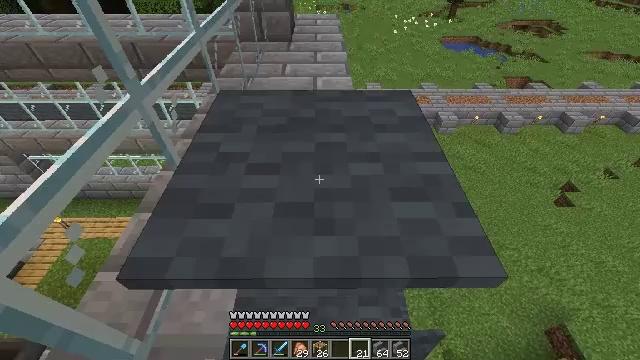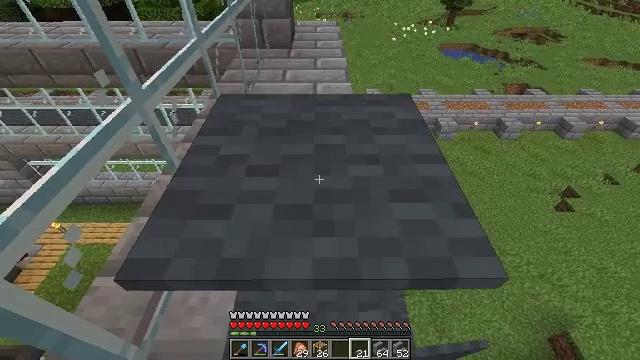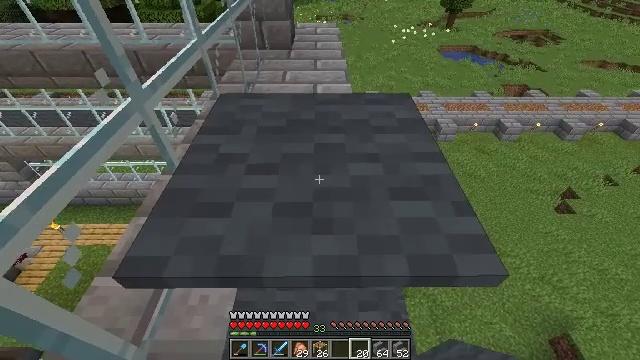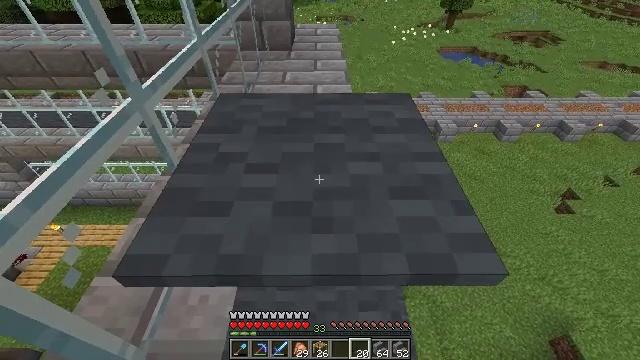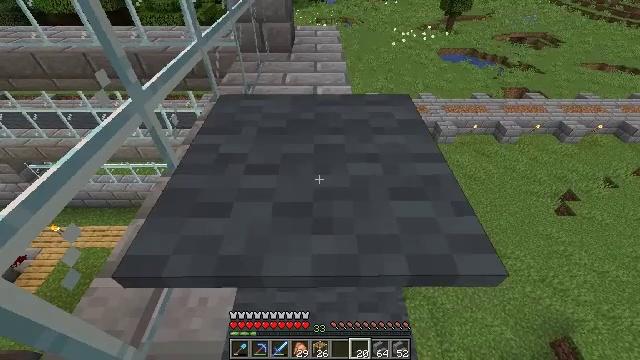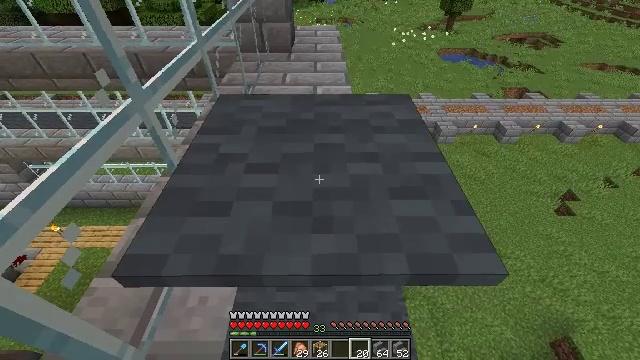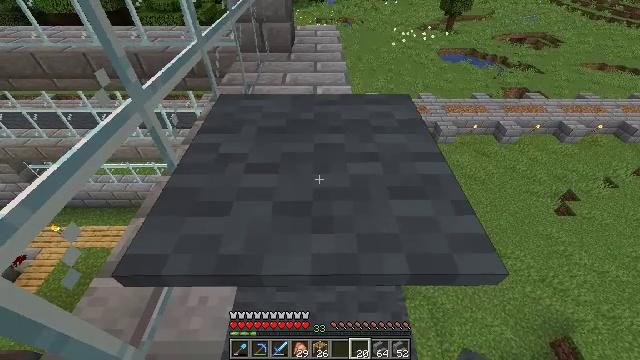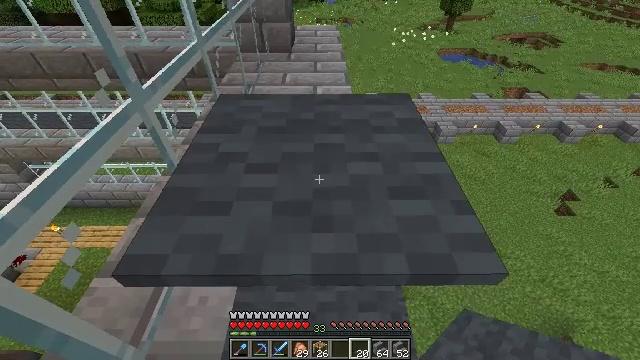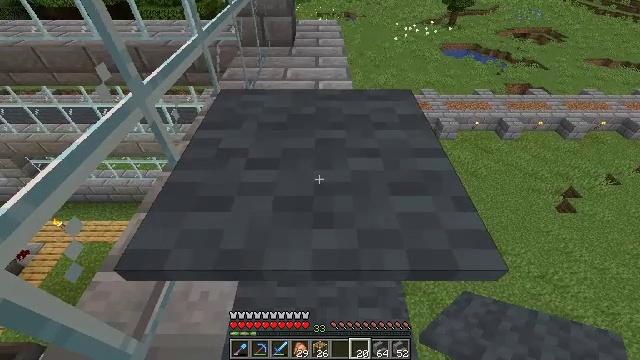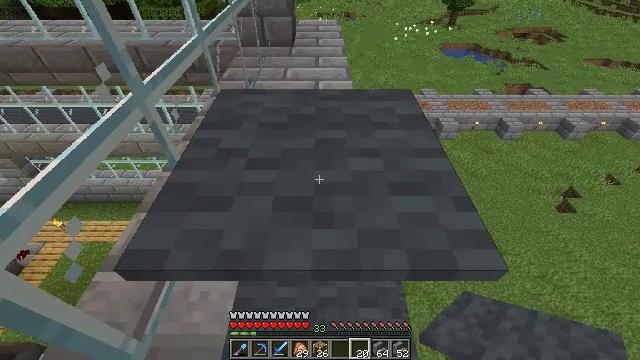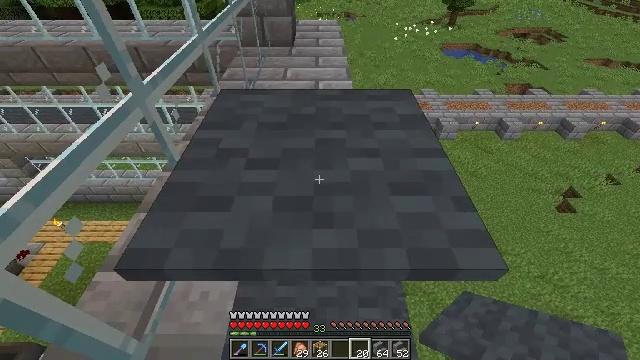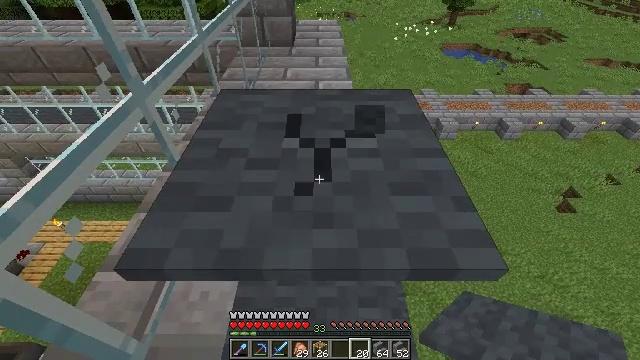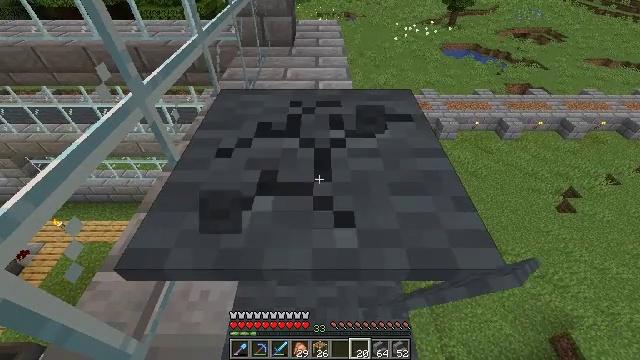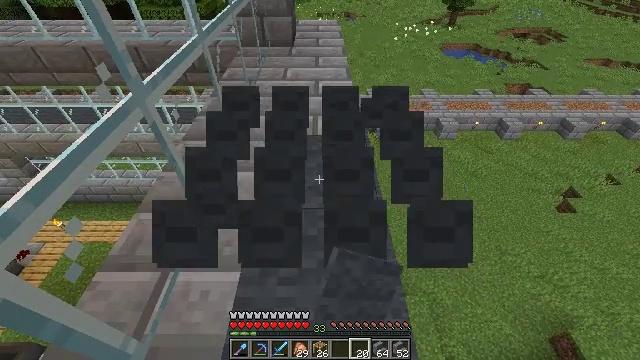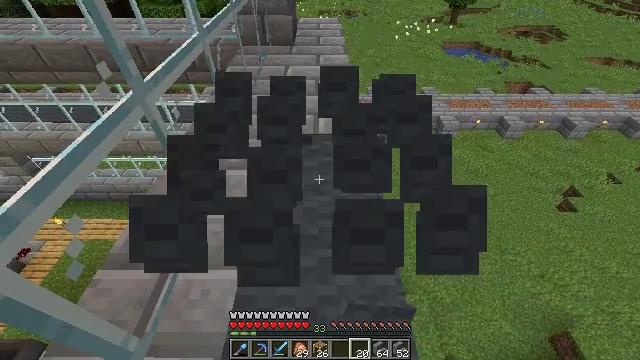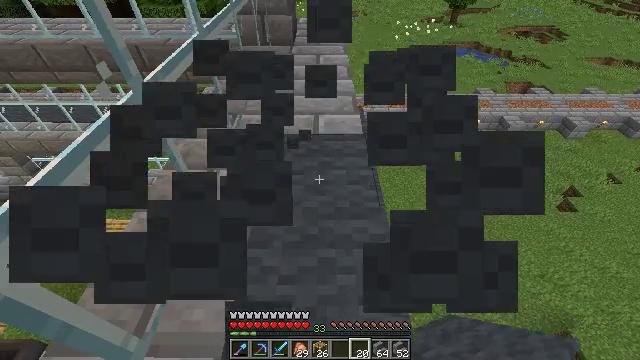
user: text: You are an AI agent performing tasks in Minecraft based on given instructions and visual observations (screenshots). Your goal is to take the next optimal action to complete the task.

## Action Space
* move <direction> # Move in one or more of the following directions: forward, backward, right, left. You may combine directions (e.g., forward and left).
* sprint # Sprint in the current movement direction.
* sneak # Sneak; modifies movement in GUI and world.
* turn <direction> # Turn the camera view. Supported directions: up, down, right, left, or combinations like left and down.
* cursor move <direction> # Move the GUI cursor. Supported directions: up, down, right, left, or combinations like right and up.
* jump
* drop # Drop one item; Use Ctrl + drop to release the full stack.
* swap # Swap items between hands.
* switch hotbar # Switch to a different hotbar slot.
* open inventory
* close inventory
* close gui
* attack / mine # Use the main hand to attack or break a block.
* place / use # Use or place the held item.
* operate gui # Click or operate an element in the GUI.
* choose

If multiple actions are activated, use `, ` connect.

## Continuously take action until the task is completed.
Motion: motion action
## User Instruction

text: Mine the gray carpet from the floor.
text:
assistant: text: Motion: move forward, turn up
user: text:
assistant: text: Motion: move forward
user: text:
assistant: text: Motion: move forward
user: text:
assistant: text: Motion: move forward
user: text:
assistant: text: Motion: no_op
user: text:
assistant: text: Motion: no_op
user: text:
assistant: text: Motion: no_op
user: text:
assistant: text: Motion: no_op
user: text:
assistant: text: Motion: no_op
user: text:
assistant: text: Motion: no_op
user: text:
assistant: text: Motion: attack / mine
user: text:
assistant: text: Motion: attack / mine
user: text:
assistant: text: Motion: attack / mine
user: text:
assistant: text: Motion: attack / mine
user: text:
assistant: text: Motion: attack / mine
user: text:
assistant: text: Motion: attack / mine
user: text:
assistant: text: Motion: attack / mine
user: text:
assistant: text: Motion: attack / mine